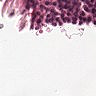
Metastatic tissue present: no